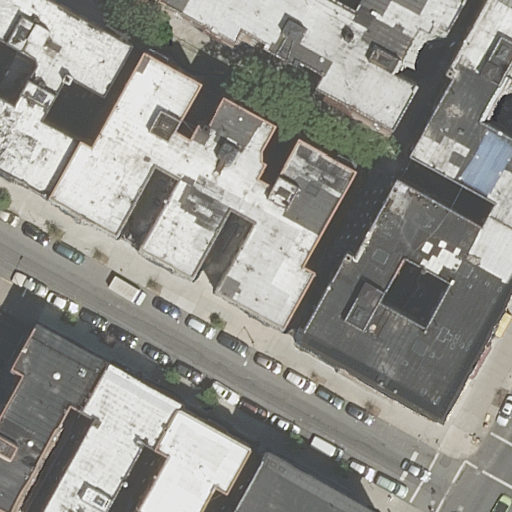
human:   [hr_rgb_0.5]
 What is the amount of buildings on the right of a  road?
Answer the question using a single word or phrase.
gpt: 2

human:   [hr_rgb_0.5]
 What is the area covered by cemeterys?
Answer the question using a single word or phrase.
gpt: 0m2

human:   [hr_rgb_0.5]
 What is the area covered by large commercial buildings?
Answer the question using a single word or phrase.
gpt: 0m2

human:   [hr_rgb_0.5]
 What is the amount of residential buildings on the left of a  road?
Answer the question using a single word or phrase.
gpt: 8

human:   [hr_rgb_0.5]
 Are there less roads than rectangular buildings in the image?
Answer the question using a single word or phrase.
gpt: yes

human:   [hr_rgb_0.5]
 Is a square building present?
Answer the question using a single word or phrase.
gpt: no

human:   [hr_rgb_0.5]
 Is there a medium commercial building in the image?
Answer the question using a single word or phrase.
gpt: no

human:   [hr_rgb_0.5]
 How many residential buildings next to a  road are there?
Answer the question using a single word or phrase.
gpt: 10

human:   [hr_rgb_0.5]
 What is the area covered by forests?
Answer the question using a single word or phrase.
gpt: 0m2

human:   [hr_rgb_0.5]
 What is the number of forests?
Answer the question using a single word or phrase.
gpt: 0

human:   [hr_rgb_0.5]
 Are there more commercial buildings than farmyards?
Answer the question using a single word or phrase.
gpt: no

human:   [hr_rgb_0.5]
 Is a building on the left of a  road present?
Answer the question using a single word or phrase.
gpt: yes

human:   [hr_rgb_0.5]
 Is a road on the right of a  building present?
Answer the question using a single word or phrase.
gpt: yes

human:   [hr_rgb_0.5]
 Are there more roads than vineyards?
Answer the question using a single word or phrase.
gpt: yes

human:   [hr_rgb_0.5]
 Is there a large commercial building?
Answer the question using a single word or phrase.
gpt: no

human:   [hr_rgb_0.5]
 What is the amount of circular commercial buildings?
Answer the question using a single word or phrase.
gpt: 0

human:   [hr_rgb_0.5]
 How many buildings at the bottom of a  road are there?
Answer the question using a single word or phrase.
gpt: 4

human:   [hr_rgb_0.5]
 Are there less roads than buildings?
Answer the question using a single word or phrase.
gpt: yes

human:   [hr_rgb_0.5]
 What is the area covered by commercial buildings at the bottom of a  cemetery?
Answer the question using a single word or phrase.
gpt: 0m2

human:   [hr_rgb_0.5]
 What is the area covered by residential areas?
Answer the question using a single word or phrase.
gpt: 0m2

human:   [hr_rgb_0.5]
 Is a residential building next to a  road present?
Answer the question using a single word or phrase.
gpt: yes

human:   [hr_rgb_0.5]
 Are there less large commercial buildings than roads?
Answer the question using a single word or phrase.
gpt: yes

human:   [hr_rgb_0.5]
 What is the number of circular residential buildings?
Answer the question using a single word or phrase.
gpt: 0

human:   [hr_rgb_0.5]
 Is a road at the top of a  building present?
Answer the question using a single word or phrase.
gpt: yes

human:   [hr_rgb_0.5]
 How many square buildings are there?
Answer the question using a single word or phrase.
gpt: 0

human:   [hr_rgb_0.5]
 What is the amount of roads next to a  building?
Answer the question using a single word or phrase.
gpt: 2

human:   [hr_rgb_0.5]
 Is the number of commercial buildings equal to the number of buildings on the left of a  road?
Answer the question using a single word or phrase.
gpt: no

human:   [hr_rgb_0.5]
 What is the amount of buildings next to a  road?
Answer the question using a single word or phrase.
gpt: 10

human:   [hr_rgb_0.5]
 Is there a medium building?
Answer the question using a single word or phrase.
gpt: yes

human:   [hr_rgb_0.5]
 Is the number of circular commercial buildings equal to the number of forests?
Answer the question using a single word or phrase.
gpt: yes

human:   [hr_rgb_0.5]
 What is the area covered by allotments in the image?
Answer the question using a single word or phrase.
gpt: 0m2

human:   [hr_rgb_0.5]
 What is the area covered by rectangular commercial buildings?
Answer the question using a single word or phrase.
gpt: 0m2

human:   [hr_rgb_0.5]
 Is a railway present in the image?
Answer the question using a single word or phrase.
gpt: no

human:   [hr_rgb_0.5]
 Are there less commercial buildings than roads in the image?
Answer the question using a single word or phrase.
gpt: yes

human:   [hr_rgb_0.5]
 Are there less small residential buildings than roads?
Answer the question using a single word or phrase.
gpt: no

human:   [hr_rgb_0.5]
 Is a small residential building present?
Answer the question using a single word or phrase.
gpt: yes